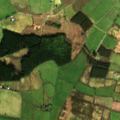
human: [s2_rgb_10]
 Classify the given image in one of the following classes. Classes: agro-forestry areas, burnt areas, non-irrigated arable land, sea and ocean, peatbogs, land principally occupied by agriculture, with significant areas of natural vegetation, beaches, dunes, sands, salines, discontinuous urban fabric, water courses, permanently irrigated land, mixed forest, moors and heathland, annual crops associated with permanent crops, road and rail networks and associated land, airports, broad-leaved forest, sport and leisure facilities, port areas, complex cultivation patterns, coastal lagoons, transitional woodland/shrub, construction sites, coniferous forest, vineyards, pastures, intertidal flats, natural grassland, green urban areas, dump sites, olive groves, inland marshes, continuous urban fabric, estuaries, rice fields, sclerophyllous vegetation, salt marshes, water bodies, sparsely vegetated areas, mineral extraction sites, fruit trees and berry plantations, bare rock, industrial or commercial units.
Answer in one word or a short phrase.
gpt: pastures, coniferous forest